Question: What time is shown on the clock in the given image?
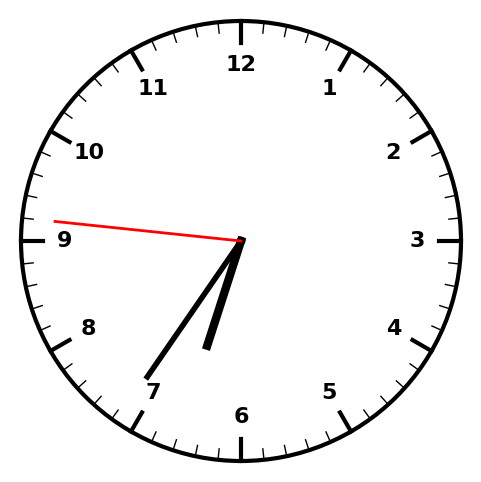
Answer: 06:35:46